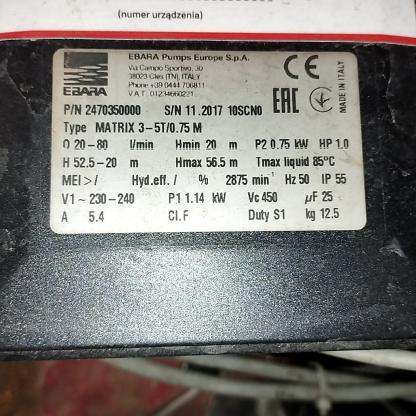
Klasa: tabliczka-znamionowa